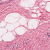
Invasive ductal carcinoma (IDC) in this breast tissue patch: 0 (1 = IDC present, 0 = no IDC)